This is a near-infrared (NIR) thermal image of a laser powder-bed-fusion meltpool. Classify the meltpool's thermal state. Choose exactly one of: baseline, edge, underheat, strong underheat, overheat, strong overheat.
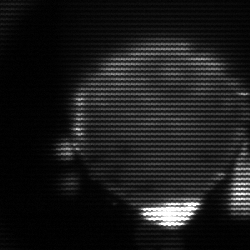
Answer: edge